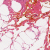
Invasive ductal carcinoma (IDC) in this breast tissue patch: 0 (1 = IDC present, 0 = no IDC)